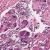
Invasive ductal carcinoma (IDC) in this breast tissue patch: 0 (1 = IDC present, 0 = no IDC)